Question: **I'm building dojo tree using the following code:

The tree is displayed as expected. The problem that I have is that the onClick event is only fired on leaf nodes. When I click on the root level node(I have several root level) it is just open showing child nodes.
How can I add "extra" onClick functionality to the root nodes?
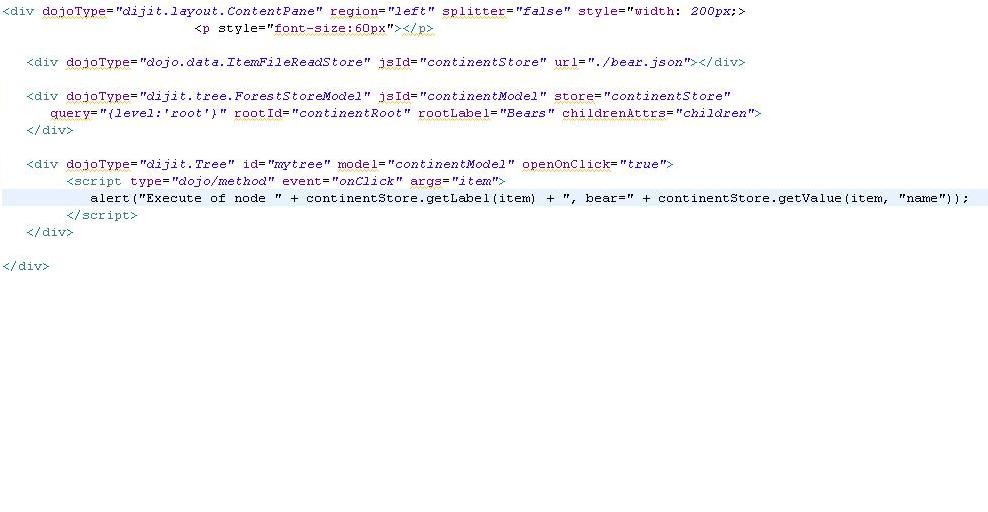
Answer: You've got 'openOnClick' set to true for your tree. I think the API docs answer this as well as I possibly could.
<URL>
That said, it looks like you'd be able to connect to '_onClick' instead and do whatever you want (that's the method responsible for calling 'onClick' only when 'openOnClick' is false, anyway). Or, if you wanted to feel a little less guilty about accessing private members, 'dojo.declare' yourself a subclass of 'dijit.Tree', extending '_onClick' to also fire another function you define as public.